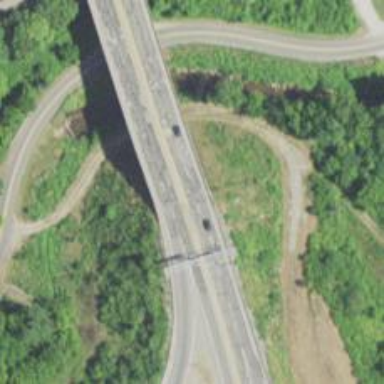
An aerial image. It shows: Asphalt motorway with embankment.